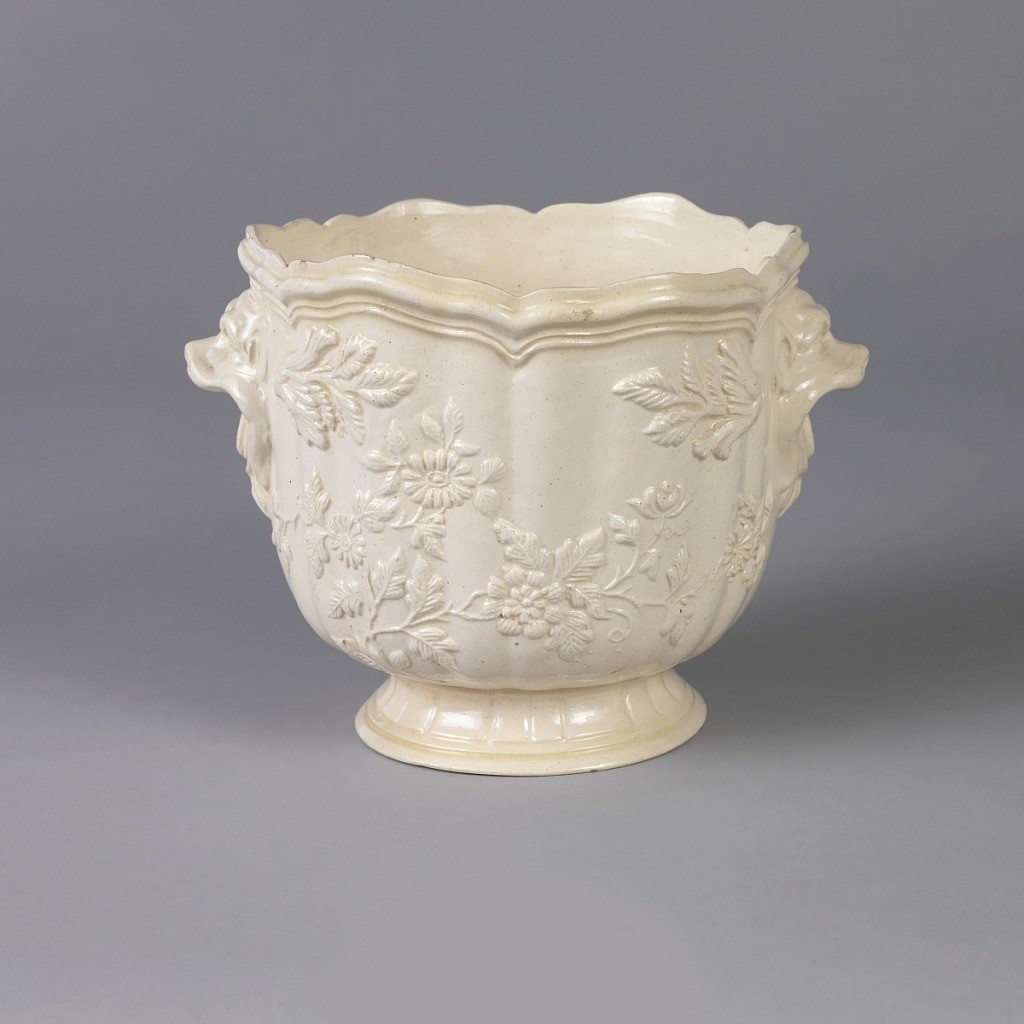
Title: Cachepot with Flower Motif and Animal Mask Handles
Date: ca. 1765
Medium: faience
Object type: cachepot
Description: On spreading foot an inverted bell-shaped, gadrooned body with six-lobed edge. Sides decorated with relief flowering branches. Two gaping animal masks form handles. Light buff clay with transparent glaze.